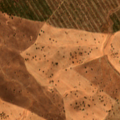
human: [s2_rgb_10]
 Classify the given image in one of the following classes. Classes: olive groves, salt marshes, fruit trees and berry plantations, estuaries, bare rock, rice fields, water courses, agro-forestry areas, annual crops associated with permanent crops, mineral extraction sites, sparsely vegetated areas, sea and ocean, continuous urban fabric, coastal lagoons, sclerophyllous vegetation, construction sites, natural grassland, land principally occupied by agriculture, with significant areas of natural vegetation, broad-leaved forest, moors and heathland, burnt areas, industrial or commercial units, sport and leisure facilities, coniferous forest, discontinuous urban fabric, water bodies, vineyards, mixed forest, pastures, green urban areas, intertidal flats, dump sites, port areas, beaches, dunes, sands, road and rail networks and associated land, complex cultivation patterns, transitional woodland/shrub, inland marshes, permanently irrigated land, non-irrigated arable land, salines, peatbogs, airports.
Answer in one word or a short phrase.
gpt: pastures, agro-forestry areas, transitional woodland/shrub